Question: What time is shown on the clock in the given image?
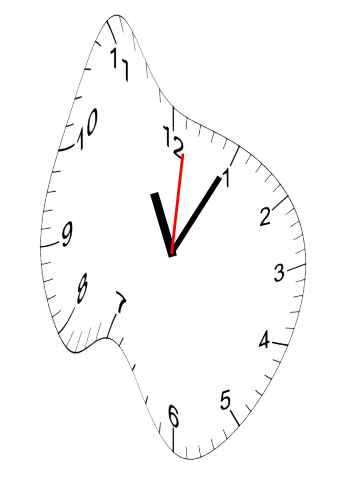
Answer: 11:05:01